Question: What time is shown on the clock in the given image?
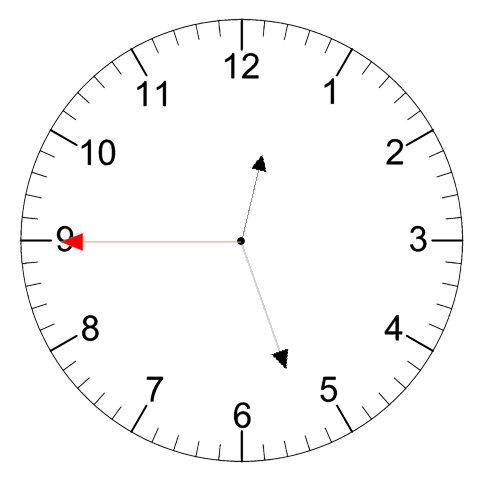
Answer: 12:26:45